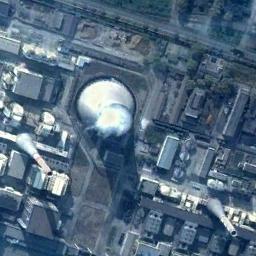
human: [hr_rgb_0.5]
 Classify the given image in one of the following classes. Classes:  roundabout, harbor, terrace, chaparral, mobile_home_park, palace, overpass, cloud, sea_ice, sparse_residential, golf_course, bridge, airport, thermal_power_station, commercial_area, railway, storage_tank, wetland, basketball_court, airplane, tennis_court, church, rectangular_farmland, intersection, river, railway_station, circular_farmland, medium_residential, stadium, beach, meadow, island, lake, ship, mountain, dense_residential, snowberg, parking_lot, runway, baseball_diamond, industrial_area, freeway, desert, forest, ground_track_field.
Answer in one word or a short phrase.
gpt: thermal_power_station